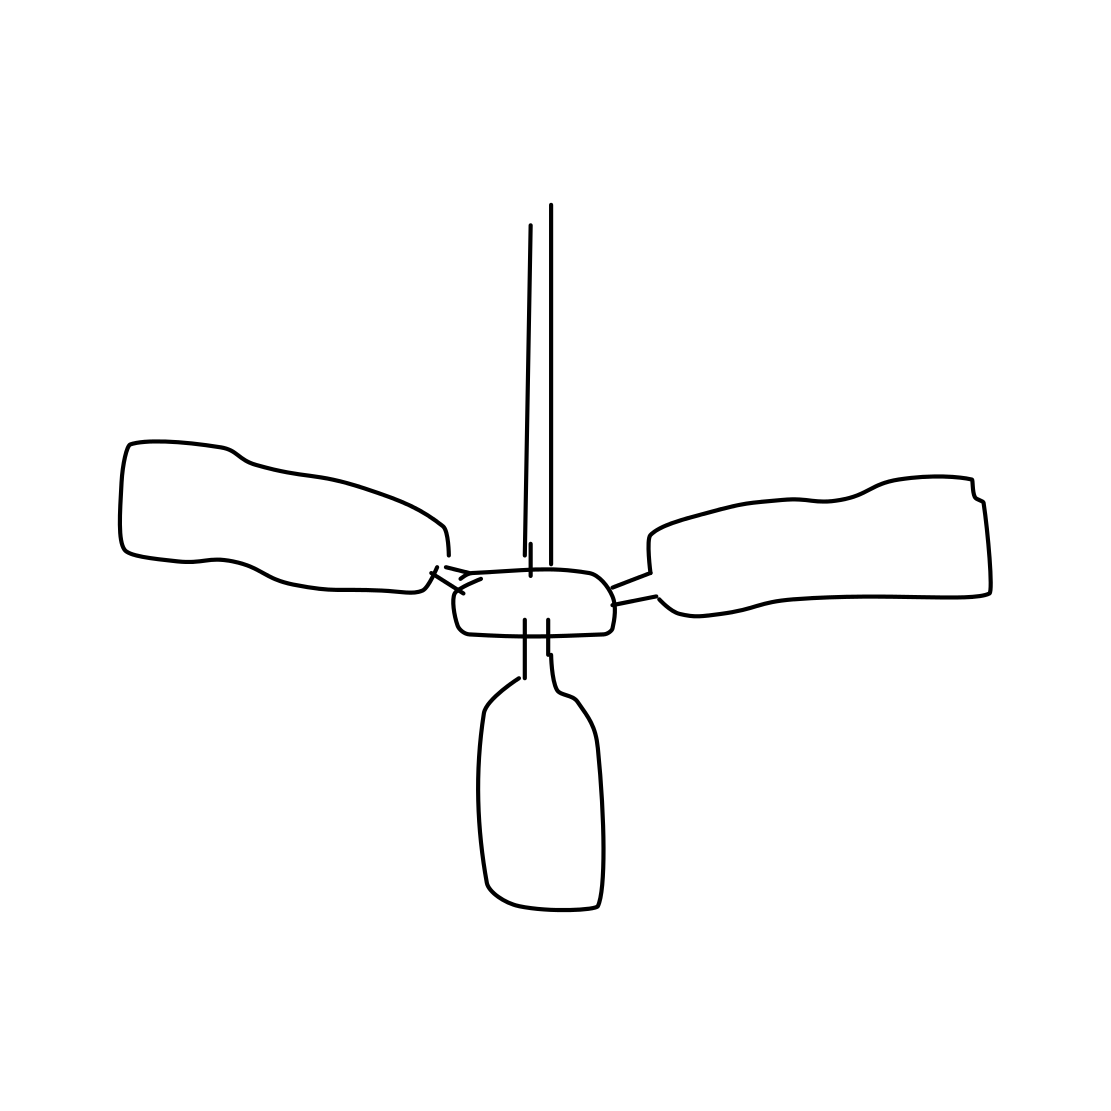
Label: fan